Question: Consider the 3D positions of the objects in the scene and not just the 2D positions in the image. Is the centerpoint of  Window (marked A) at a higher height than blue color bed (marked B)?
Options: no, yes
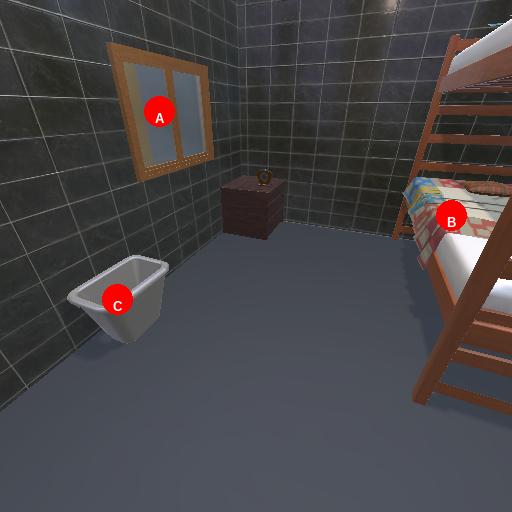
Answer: no